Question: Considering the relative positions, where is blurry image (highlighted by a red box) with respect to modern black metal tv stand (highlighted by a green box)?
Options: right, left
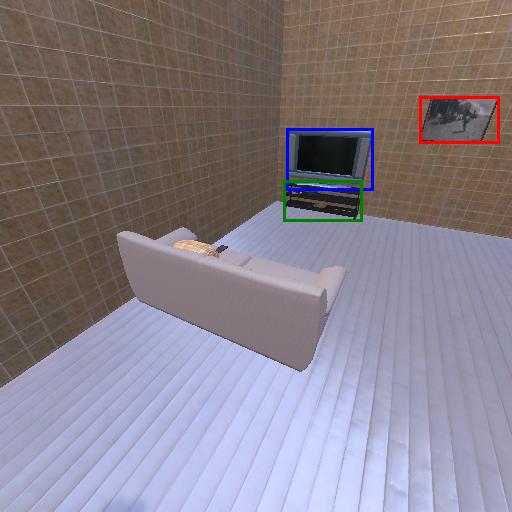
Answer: right